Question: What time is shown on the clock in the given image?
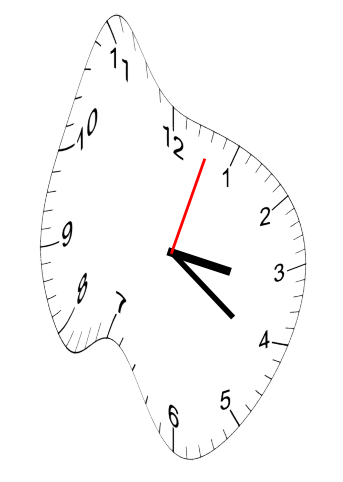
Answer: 03:21:03